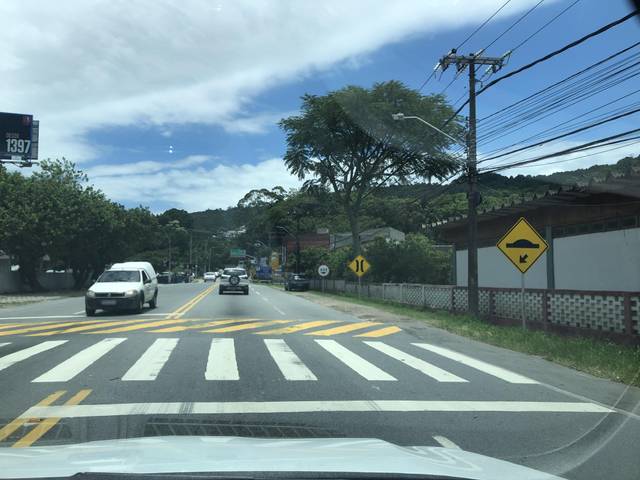
Region: Brazil
Coordinates: -27.593, -48.493